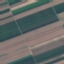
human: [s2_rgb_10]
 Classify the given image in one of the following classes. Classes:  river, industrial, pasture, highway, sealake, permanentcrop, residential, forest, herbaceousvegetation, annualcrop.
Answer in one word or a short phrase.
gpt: AnnualCrop